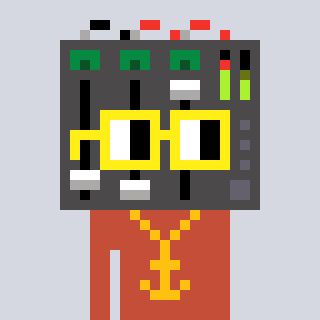
a pixel art character with square yellow glasses, a mixer-shaped head and a rust-colored body on a cool background